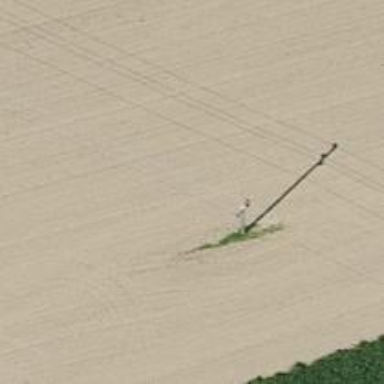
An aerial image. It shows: Power pole.